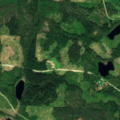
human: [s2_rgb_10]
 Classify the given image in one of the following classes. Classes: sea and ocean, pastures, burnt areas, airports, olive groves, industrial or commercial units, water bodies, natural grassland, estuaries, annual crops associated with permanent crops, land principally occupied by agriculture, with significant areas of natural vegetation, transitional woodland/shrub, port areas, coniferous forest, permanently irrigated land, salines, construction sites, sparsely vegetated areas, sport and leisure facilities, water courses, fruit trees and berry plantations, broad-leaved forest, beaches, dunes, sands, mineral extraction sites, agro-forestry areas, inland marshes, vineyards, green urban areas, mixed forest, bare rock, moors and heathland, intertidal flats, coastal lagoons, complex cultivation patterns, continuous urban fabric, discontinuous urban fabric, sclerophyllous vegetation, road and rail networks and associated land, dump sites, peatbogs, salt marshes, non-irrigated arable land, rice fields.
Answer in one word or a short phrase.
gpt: coniferous forest, mixed forest, transitional woodland/shrub